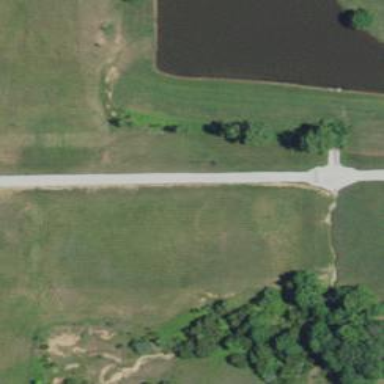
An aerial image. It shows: Driveway.